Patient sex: M
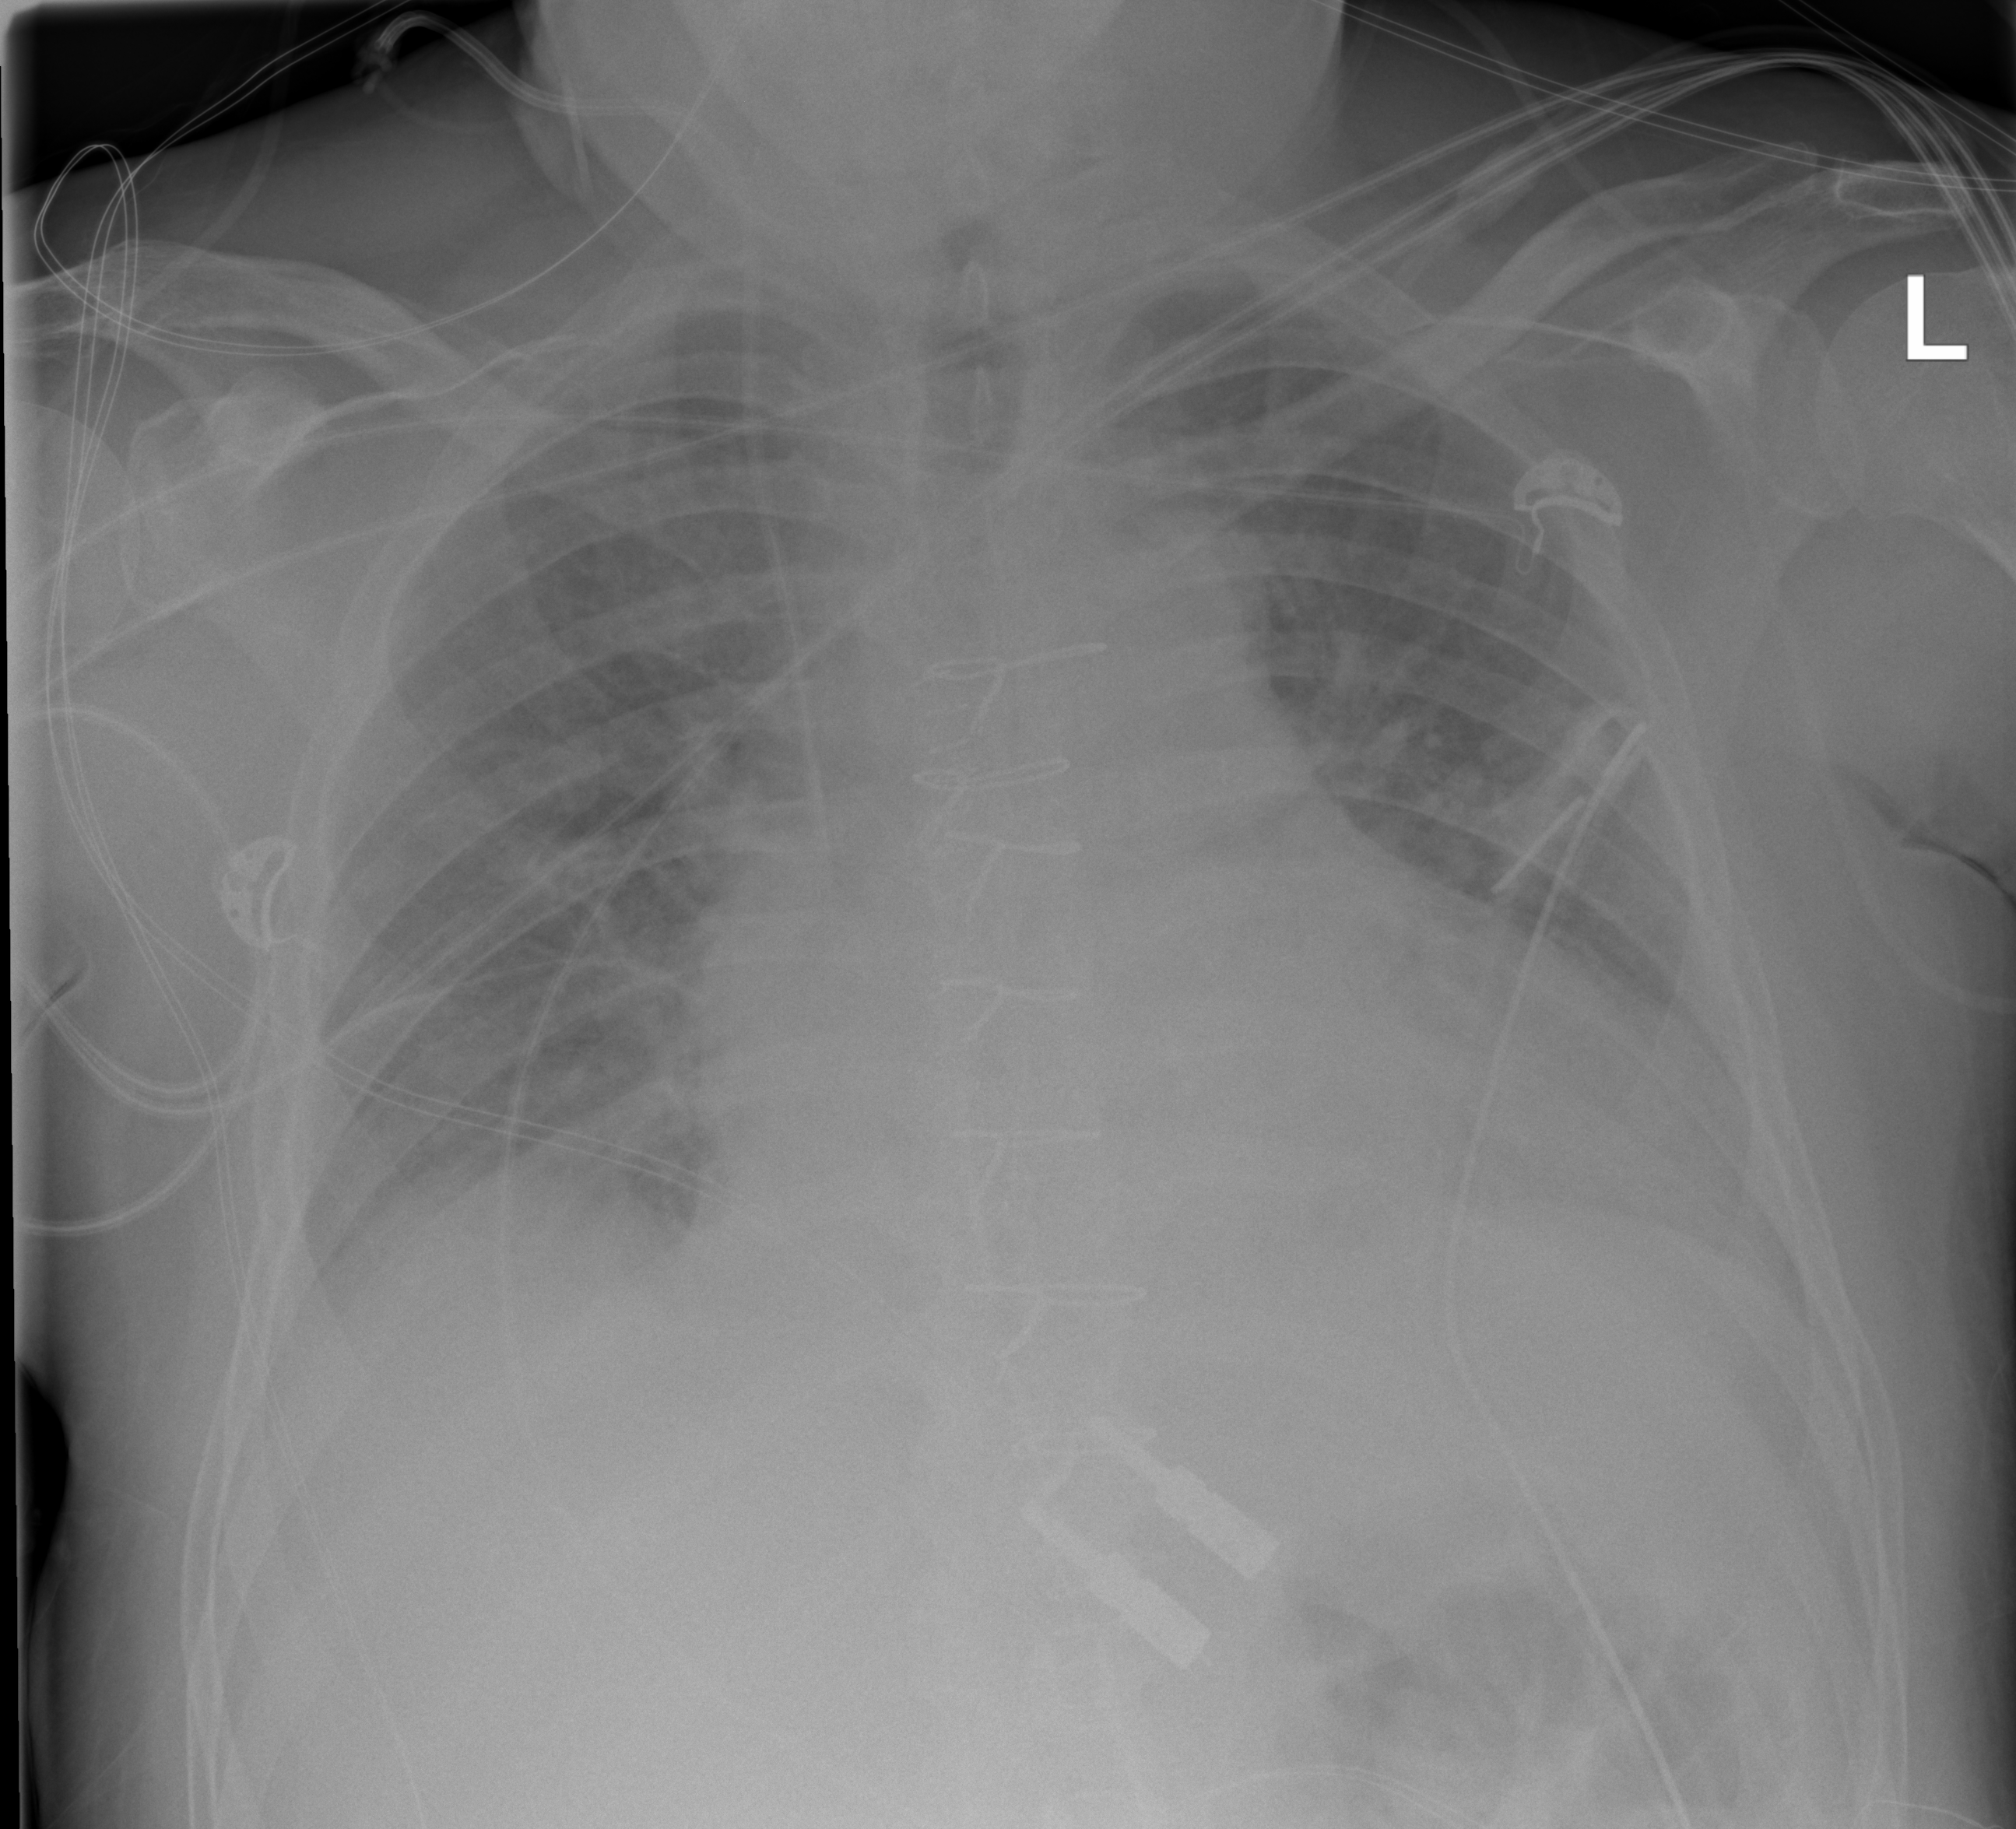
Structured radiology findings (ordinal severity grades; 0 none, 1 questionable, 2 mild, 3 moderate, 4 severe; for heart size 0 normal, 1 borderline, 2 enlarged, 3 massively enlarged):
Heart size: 2
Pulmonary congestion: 2
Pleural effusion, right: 0
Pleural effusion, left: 0
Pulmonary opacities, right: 1
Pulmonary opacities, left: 1
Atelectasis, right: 2
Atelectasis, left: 2